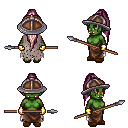
a pixel art fantasy rpg character, female body template, orc, green skin, gray tattered cape, robe skirt, white blonde extra-long topknot hairstyle, chain helm, gold gloves, brown slippers, spear, four views (front, back, left, right), 2x2 character sprite sheet, small pixel art, hard edges, no anti-aliasing